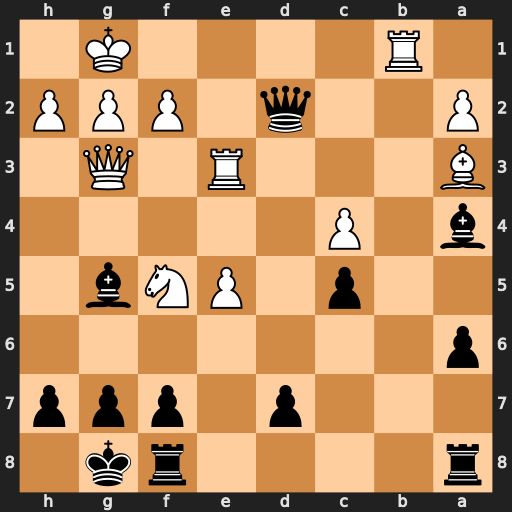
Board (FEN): r4rk1/3p1ppp/p7/2p1PNb1/b1P5/B3R1Q1/P2q1PPP/1R4K1
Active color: b
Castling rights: -
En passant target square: -
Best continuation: Qc2 Rf1 Qxf5